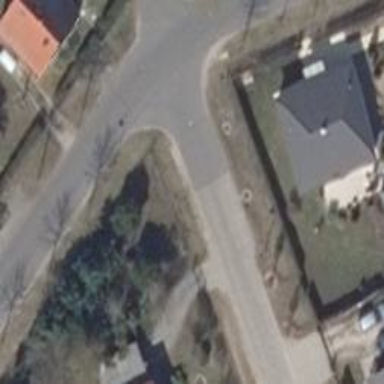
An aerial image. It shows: Asphalt road in residential area.